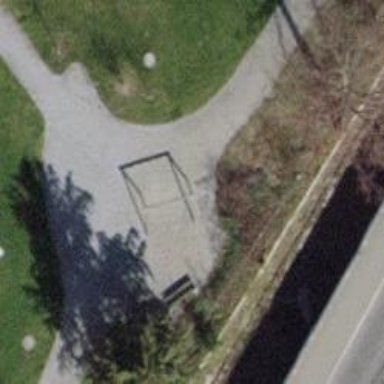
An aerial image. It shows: Playground featuring swings.